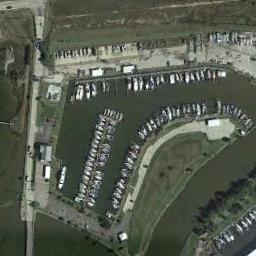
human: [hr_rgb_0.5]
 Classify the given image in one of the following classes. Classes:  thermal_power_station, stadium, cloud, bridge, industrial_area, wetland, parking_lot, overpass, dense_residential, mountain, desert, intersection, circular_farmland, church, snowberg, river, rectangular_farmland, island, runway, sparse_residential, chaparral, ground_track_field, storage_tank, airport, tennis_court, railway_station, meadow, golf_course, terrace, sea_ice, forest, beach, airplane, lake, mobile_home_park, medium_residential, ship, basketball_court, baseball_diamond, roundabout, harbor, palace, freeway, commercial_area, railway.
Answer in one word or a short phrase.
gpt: harbor